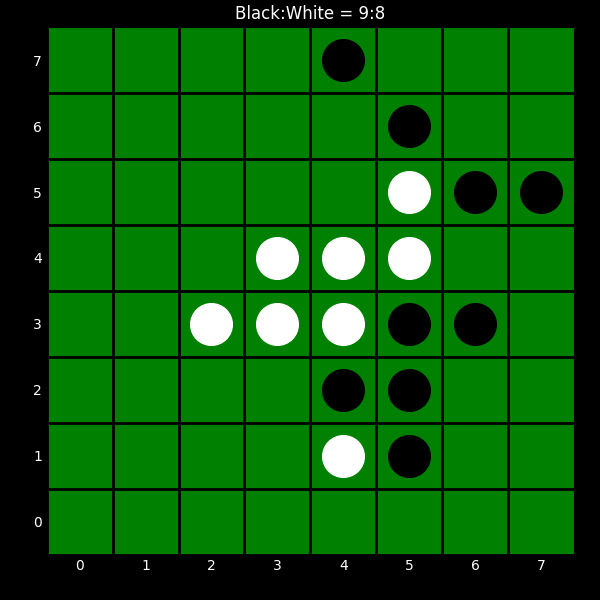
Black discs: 9
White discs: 8